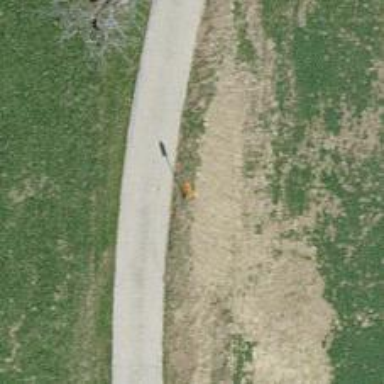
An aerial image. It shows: Pole supporting roof covering pipeline marker.